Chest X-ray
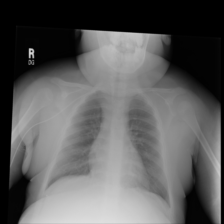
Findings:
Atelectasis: negative
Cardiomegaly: negative
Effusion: negative
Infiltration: negative
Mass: negative
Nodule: negative
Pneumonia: negative
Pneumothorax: negative
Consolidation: negative
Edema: negative
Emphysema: negative
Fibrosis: negative
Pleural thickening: negative
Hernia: negative